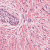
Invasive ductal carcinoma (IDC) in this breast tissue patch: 1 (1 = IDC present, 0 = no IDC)